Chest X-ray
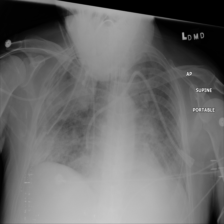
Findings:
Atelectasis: negative
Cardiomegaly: negative
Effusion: negative
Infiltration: positive
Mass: positive
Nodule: negative
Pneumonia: negative
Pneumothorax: negative
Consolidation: positive
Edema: negative
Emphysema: negative
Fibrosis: negative
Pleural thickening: negative
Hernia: negative